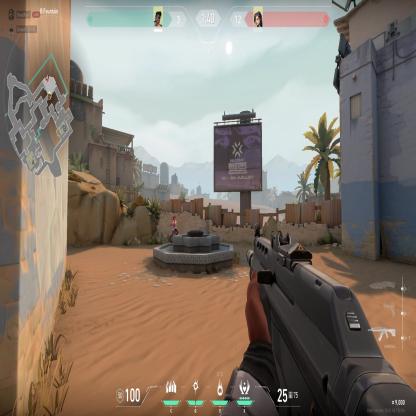
Label: enemy